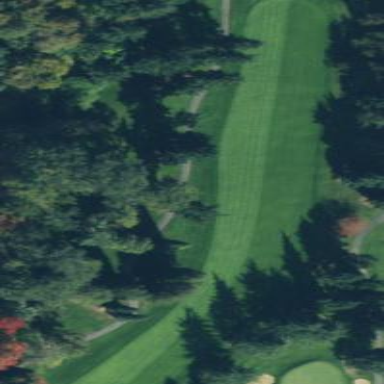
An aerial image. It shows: Lush grass area designated as golf fairway.